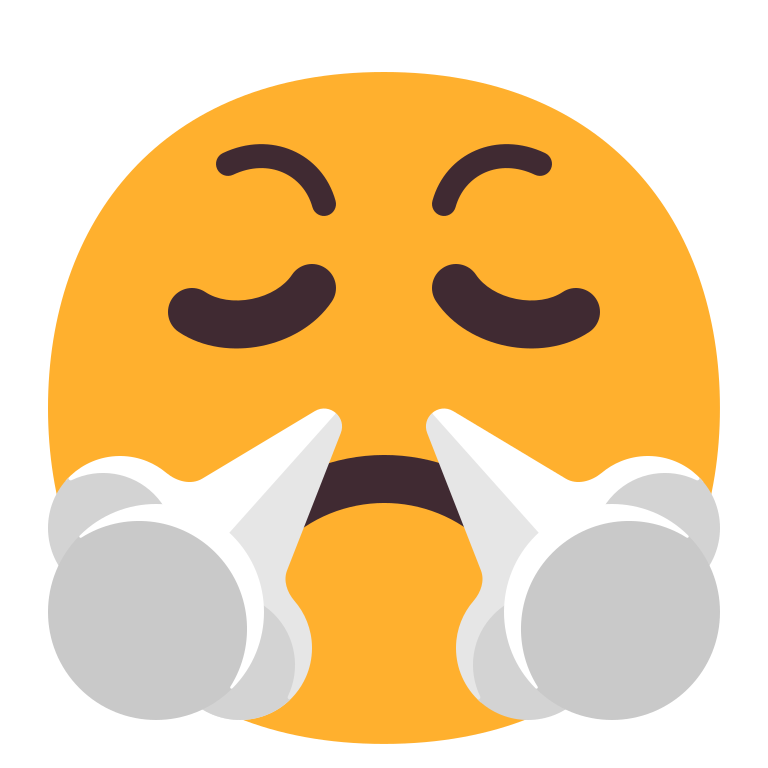
face with steam from nose flat